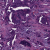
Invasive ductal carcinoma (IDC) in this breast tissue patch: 1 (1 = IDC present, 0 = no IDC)